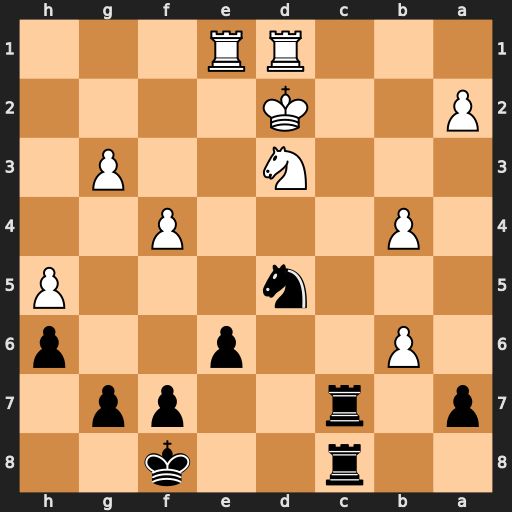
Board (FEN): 2r2k2/p1r2pp1/1P2p2p/3n3P/1P3P2/3N2P1/P2K4/3RR3
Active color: b
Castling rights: -
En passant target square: -
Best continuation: Rc2#